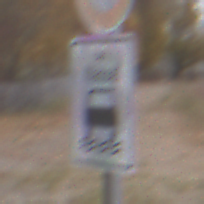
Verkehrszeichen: BeiNaesse
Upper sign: Geschwindigkeit80
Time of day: MorningAfternoon
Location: Outdoor (Nature)
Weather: Overcast
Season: NotSpecified
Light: Natural